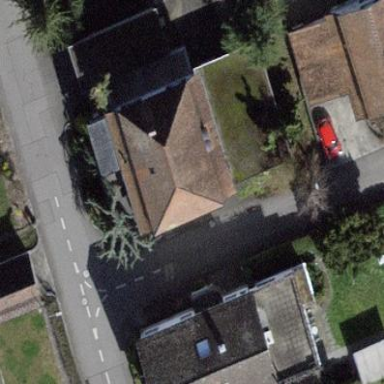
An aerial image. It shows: Building with tiled roof.